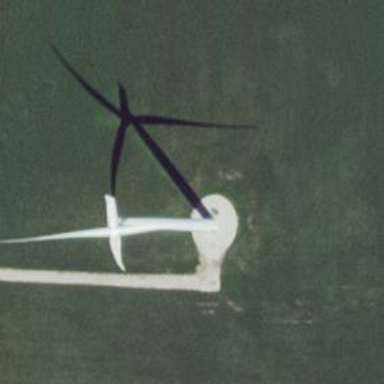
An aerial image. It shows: Wind generator powered by wind. The generator type is horizontal axis and it uses wind turbines.